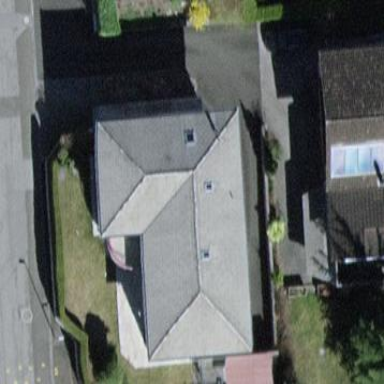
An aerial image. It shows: Detached building with hipped roof.